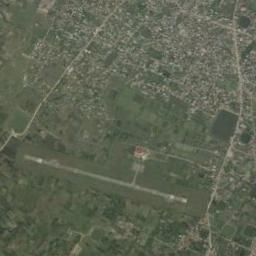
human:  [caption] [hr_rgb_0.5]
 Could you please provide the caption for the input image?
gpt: An airport is surrounded by many buildings and fields .

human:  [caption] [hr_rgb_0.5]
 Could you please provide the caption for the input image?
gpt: An airport with a runway on the farmland and dense residential areas around the airport .

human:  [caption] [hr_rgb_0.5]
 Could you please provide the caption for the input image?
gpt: An airport with a runway and many buildings is surrounded by a residential area and green spaces .

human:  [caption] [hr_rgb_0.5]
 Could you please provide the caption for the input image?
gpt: The airport was built in the middle of lush vegetation .

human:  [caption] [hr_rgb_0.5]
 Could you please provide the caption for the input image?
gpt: One of the airfields is surrounded by grass .